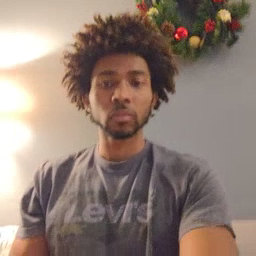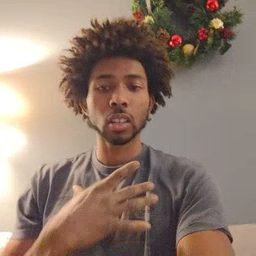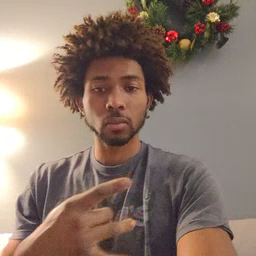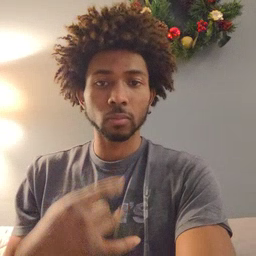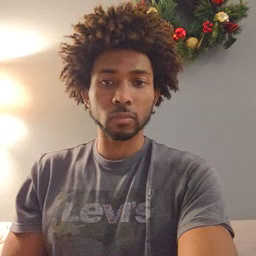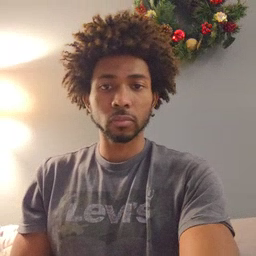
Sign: like